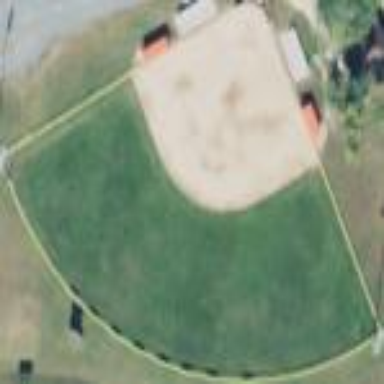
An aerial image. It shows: Baseball pitch for leisure land activities.